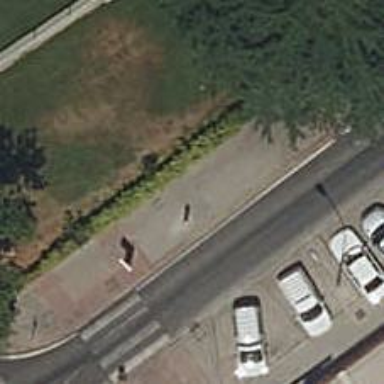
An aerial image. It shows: Bus stop with platform for public transport.